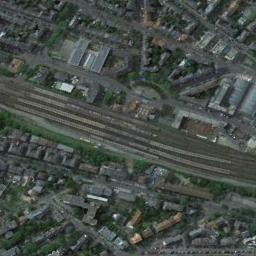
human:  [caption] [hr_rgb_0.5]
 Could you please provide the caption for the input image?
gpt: The railway station with lots of railways is surrounded by lots of other buildings .

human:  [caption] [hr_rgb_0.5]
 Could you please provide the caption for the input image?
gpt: The railway station is next to some buildings and trees .

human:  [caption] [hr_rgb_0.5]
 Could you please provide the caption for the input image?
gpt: There is a fully equipped railway station in the city .

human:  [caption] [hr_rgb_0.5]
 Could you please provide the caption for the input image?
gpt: There are many buildings beside the railway station .

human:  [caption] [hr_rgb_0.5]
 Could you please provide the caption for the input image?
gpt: There are many green trees and buildings around the railway station .